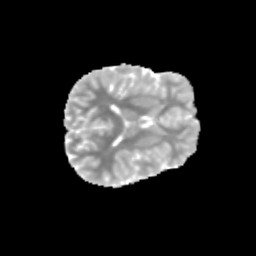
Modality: MD
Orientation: axial
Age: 13
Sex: male
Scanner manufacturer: siemens
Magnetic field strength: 3 T
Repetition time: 3.8 s
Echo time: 0.07 s